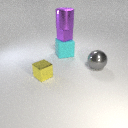
large cyan rubber cube behind large gray metal sphere